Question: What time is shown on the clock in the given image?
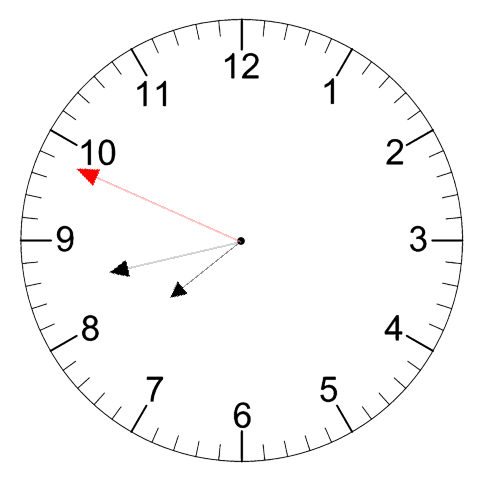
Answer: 07:42:49